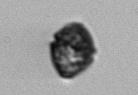
Label: Kryptoperidinium_triquetrum